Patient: sex M, age 59
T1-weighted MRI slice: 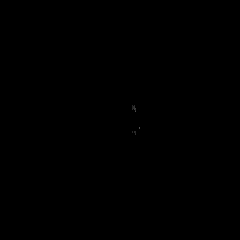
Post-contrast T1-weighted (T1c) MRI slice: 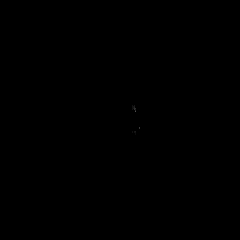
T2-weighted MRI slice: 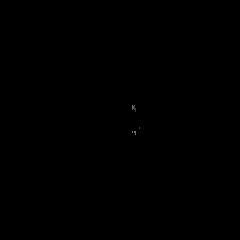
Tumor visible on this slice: no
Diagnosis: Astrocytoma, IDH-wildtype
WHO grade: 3